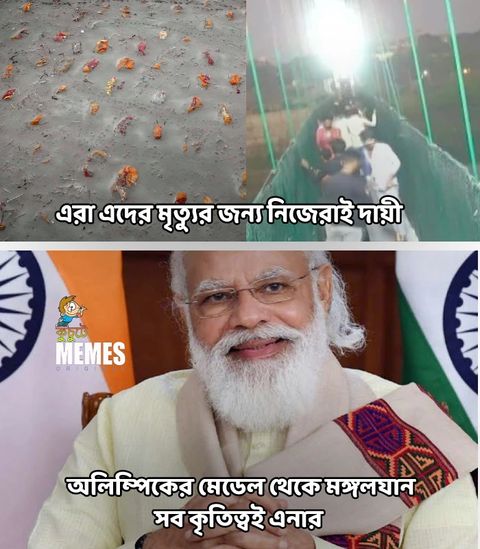
Text: এরা এদের মৃত্যুর জন্য নিজেরাই দায়ী অলিম্পিকের মেডেল থেকে মঙ্গলযান সব কৃতিত্বই এনার
Label: Hate
Hate category: Political
Targeted group: Organization